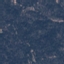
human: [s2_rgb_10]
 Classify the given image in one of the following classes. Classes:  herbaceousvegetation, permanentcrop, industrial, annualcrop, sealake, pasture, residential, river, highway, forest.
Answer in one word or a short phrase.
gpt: Forest